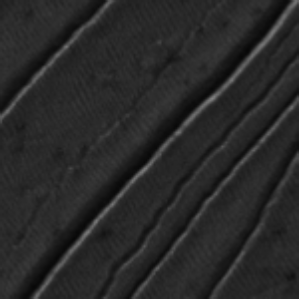
Label: frost